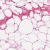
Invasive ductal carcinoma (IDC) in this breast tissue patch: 0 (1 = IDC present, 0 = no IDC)